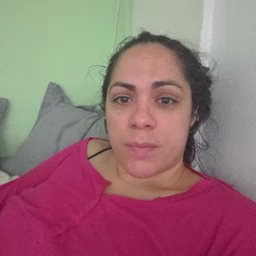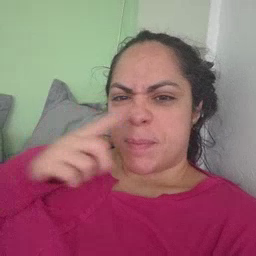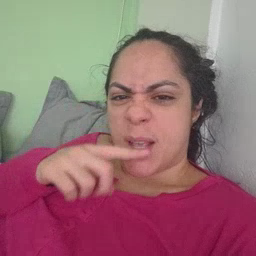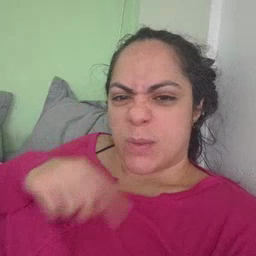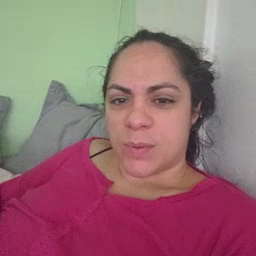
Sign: mouse